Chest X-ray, AP view. Patient: 23 years old, sex F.
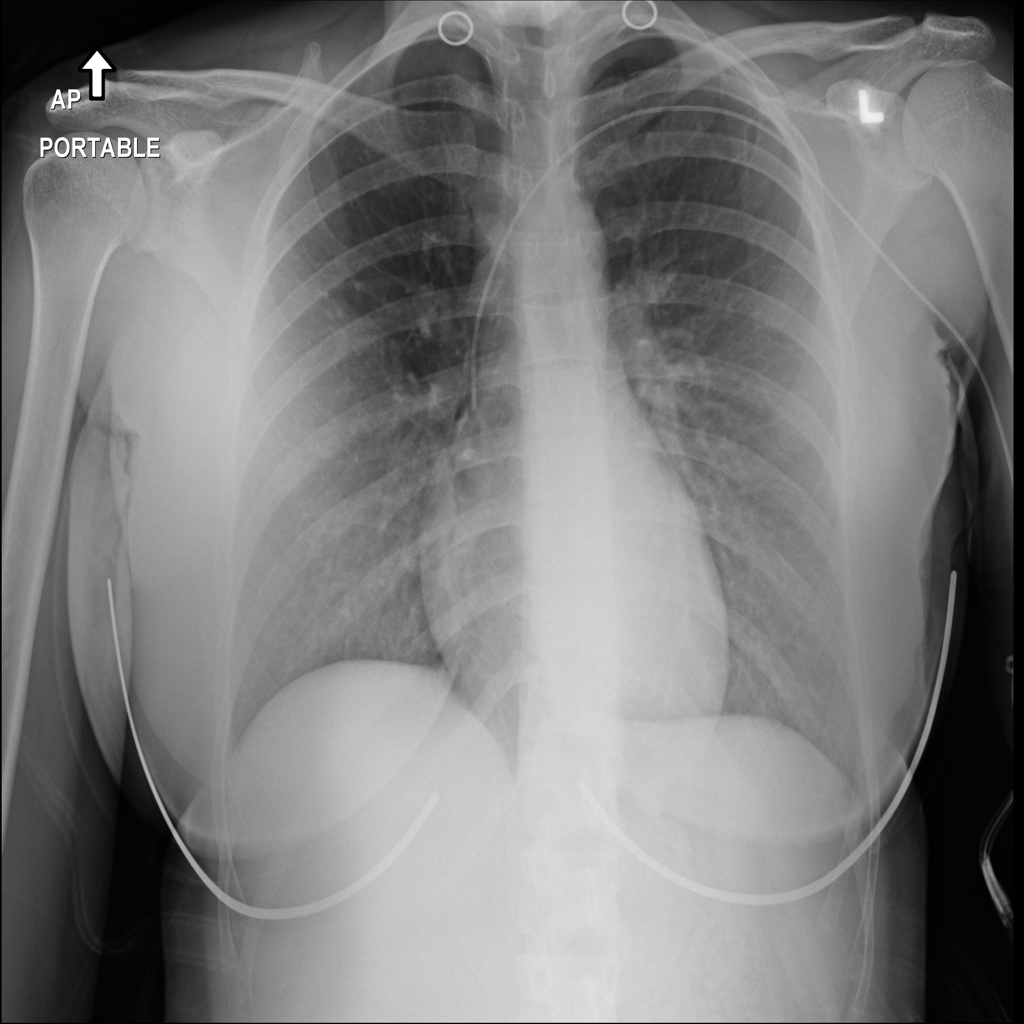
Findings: No Finding